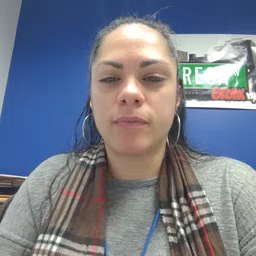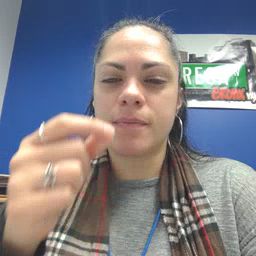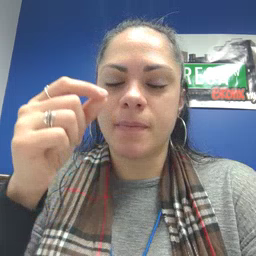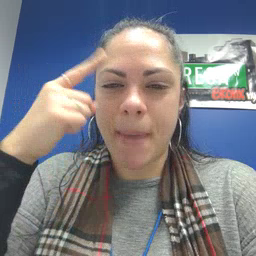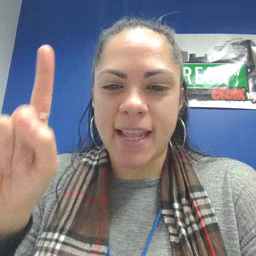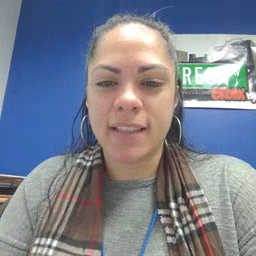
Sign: penny